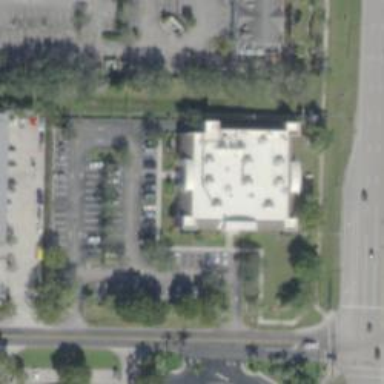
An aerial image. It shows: Building.